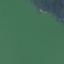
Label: SeaLake